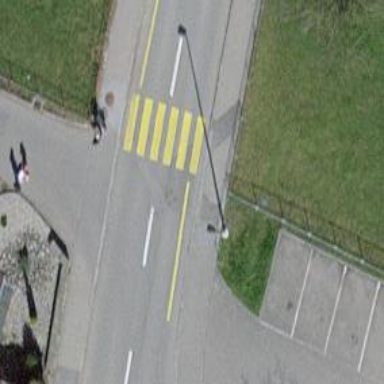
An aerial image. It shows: Zebra crossing on the road.